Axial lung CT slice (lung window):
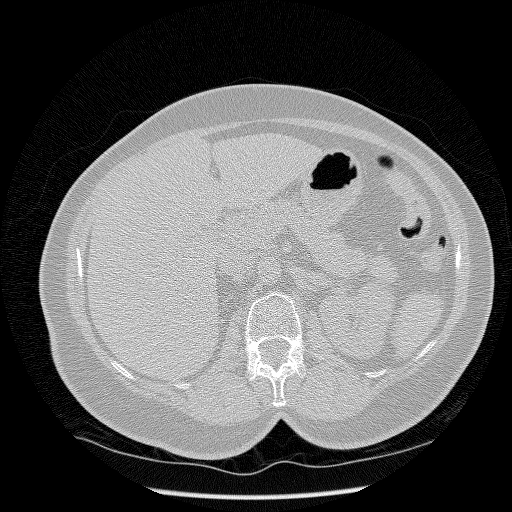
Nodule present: no